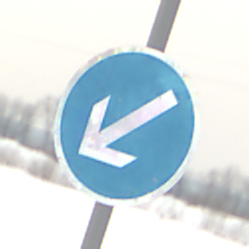
Verkehrszeichen: VorgeschriebeneVorbeifahrtLinks
Umgebung: Outdoor, Nature
Tageszeit: MorningAfternoon
Wetter: Overcast
Licht: Natural
Jahreszeit: Winter
Kontrast: LowContrast